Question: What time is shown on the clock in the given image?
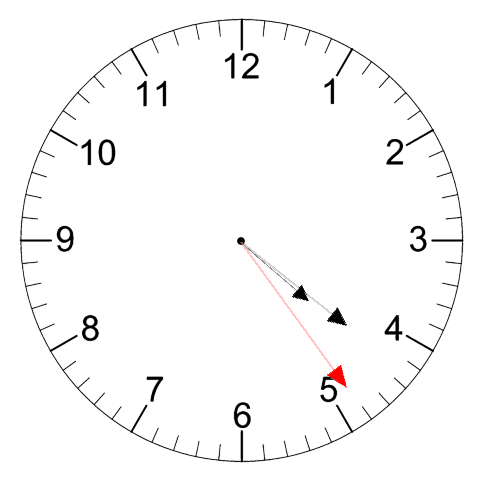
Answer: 04:21:24